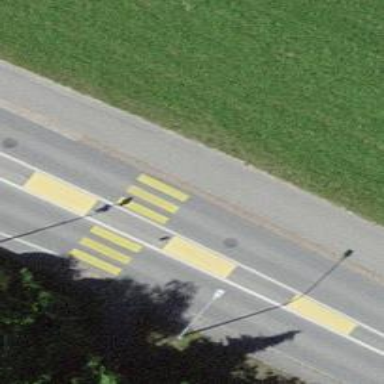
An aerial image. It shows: Uncontrolled zebra crossing on the road.